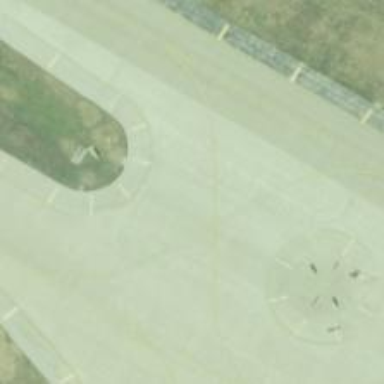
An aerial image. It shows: Image of taxiway at airport.